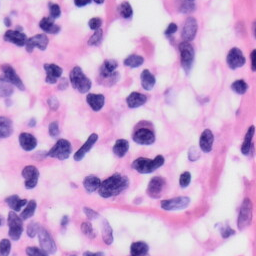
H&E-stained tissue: Skin